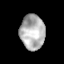
Tissue: skin
Cell type: Epithelial cells
Senescence score: 0.1488
Nuclear area (px): 830
Mean DAPI intensity: 180.864